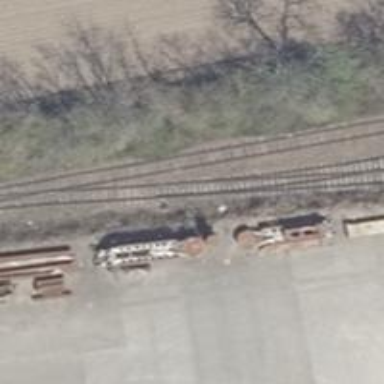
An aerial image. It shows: Railway switch.